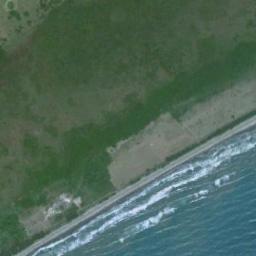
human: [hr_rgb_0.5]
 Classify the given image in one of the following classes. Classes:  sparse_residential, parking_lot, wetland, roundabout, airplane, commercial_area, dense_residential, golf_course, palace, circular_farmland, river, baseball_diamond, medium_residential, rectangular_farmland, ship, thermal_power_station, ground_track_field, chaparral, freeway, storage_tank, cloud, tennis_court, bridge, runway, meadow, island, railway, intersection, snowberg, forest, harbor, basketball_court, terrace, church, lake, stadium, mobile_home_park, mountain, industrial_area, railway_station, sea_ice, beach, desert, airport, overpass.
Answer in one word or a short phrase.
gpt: beach